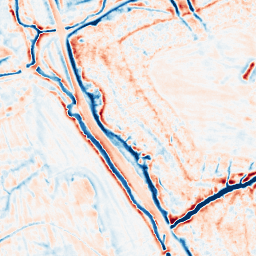
Category: edge_preserving
Decomposition family: bilateral
Decomposition parameters: d: 15
sigma_color: 50
sigma_space: 100
Upsampling method: cubic_mitchell
Upsampling parameters: scale: 2
Upsampling scale: 2